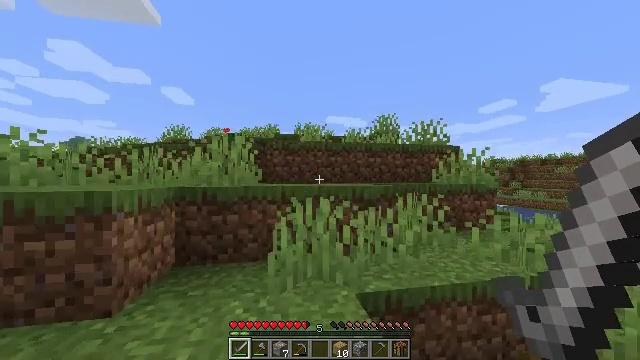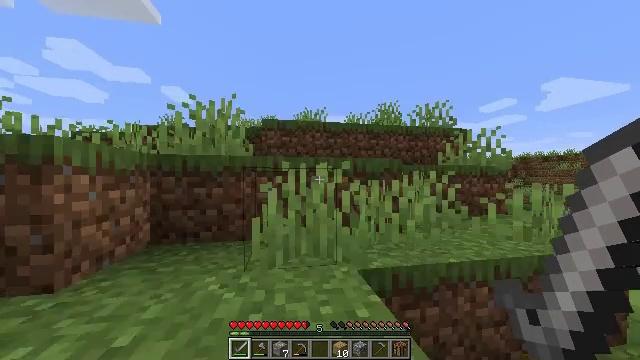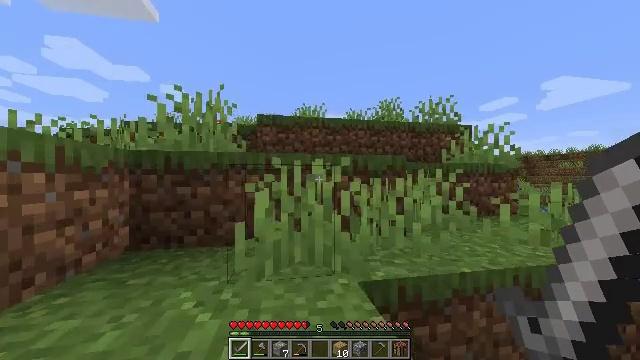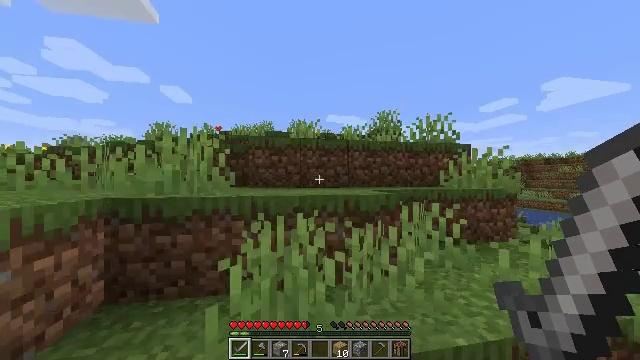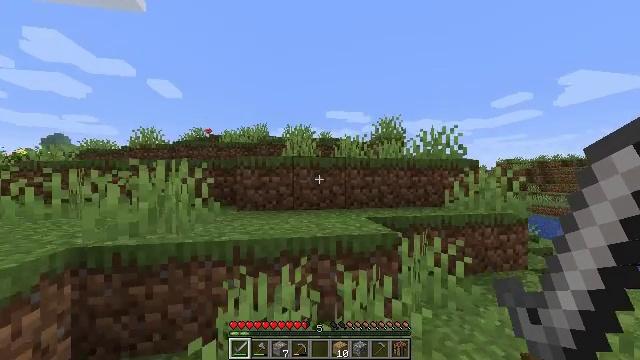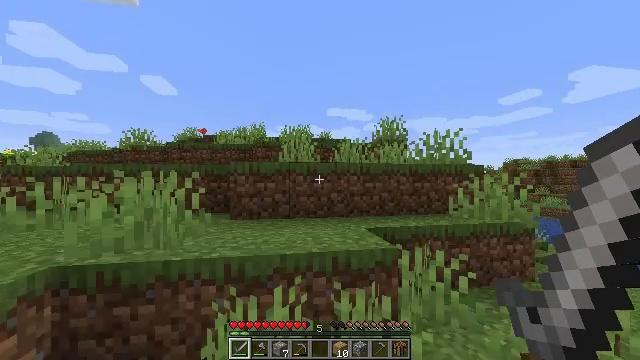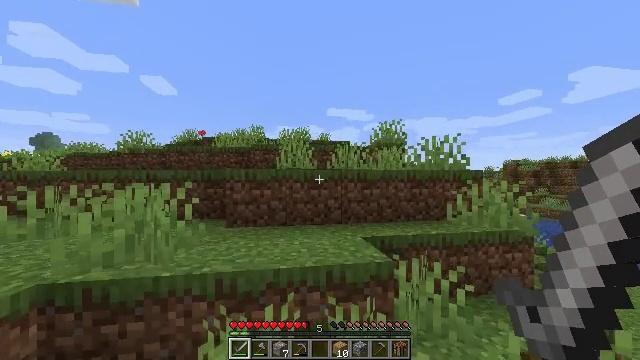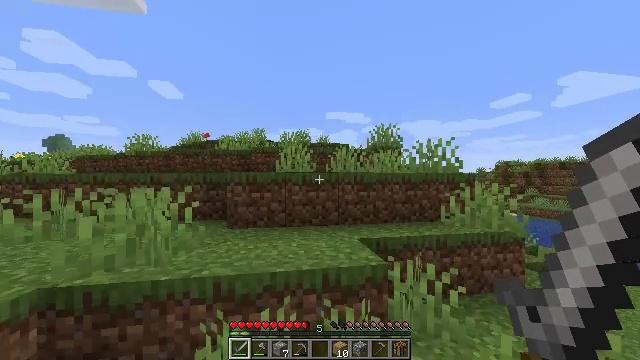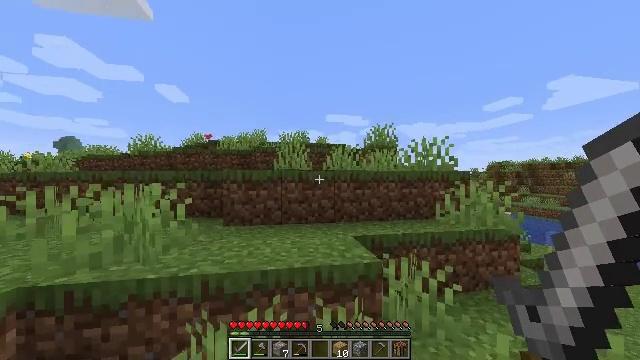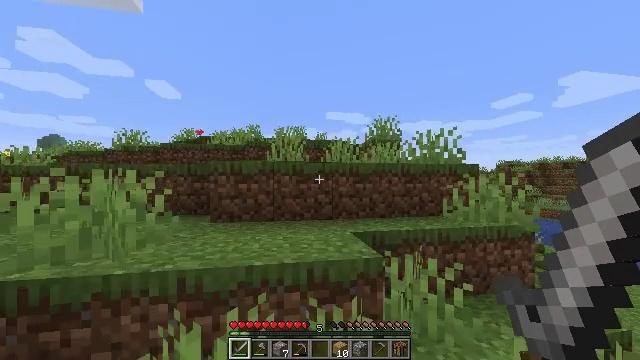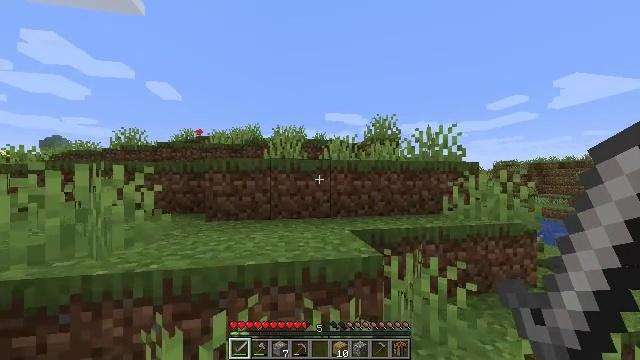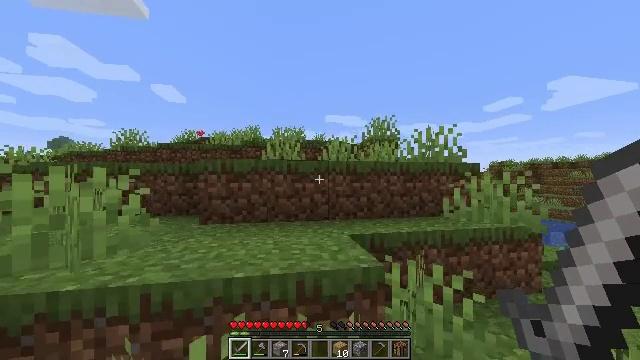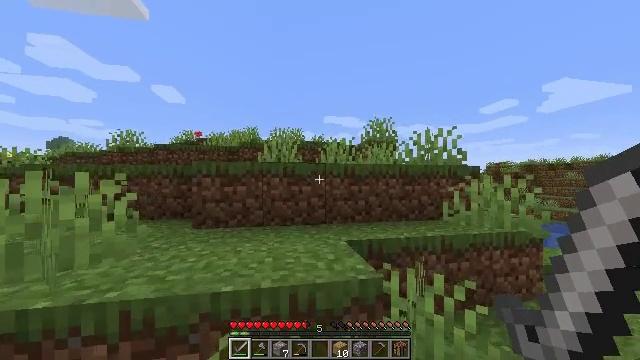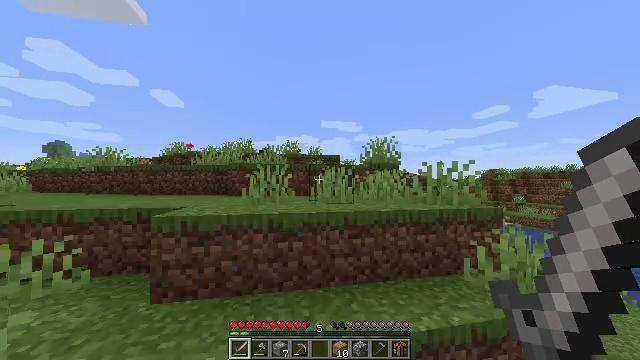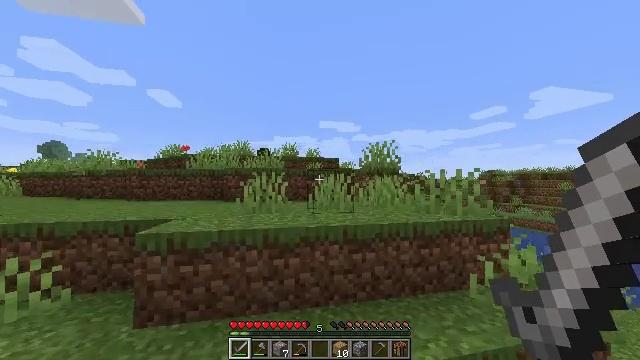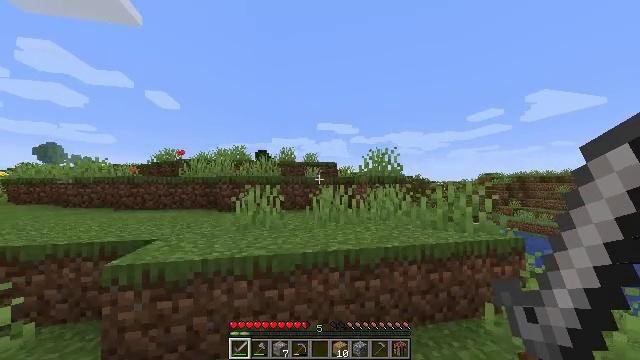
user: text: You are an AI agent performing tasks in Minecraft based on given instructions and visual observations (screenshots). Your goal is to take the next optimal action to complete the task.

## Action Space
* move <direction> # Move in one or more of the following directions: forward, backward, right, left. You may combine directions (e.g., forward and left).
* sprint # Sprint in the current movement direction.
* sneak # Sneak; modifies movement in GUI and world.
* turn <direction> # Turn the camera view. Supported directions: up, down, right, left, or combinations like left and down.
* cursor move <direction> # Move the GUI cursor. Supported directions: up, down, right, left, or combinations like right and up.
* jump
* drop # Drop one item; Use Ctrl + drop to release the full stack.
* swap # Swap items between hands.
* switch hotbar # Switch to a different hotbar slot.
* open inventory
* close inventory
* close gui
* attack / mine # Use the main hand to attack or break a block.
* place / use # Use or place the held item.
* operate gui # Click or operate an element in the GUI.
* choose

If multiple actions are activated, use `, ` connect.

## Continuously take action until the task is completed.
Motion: motion action
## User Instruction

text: Gather sugar cane for crafting.
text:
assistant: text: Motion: move forward, sprint, jump
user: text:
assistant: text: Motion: move forward, sprint, jump
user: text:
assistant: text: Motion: move forward, sprint, jump
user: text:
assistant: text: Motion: move forward, sprint, jump
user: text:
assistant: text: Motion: move forward, sprint, jump
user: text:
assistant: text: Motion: move forward, sprint, jump
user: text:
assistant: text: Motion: move forward, sprint, jump
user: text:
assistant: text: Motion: move forward, sprint, jump
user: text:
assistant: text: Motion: move forward, sprint, jump
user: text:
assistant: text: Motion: move forward, sprint, jump
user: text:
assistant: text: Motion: move forward, sprint, jump
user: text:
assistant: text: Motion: move forward, sprint, jump
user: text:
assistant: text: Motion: move forward, sprint, jump
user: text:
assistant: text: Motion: move forward, sprint, jump
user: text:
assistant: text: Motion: move forward, sprint, jump
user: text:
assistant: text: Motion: move forward, sprint, jump
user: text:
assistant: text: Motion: move forward, sprint, jump
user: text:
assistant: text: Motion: move forward, sprint, jump
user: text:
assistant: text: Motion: move forward, sprint, jump
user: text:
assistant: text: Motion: move forward, sprint, jump
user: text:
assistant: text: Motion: move forward, sprint, jump
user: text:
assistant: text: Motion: move forward, sprint, jump
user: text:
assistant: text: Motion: move forward, sprint, jump
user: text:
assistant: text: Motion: move forward, sprint, jump
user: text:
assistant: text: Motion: move forward, sprint, jump
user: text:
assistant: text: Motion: move forward, sprint, jump
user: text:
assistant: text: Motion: move forward, sprint, jump
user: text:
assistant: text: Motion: move forward, sprint, jump
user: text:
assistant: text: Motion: move forward, sprint, jump
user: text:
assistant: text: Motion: move forward, sprint, jump